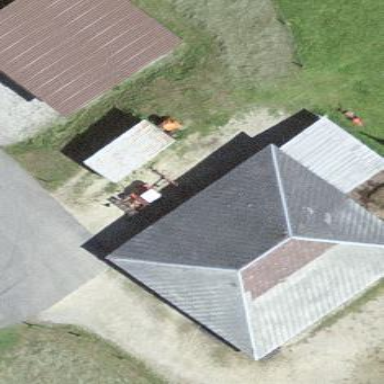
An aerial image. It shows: Farm auxiliary building.